Question: Hi, I am new to mobile app development, so forgive me if this seems like a stupid question. The screenshot below is from the Sydney airport iPhone app. Could anyone please tell me what kind of View is that? I mean, the one with all the "To and From" info, like "parking" etc.? And is it possible to make such a view in Android?

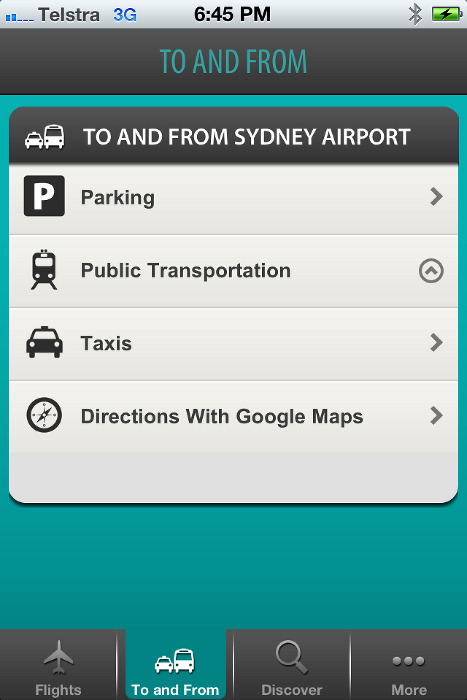
Answer: Try the UITableView for Android Project.
<URL>